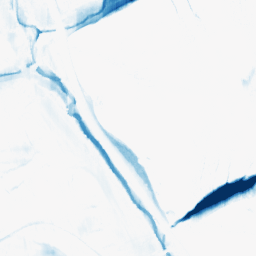
Category: morphological
Decomposition family: morphological_ellipse
Decomposition parameters: operation: closing
width: 30
height: 5
Upsampling method: sinc_hamming
Upsampling parameters: scale: 4
kernel_size: 16
Upsampling scale: 4